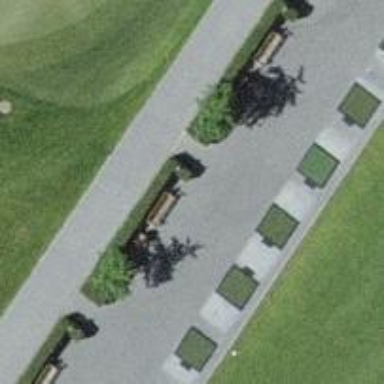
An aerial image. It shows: Bench for seating.